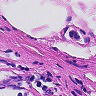
Metastatic tissue present: no